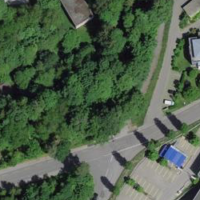
EUNIS habitat code: 44
Species observed at this site:
Stachys sylvatica